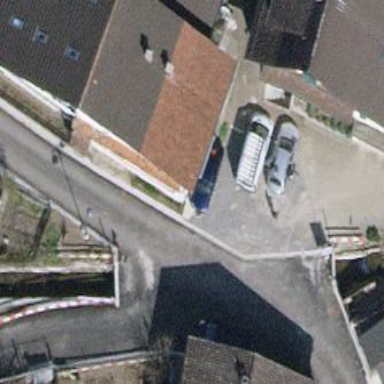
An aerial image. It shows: Terrace building.